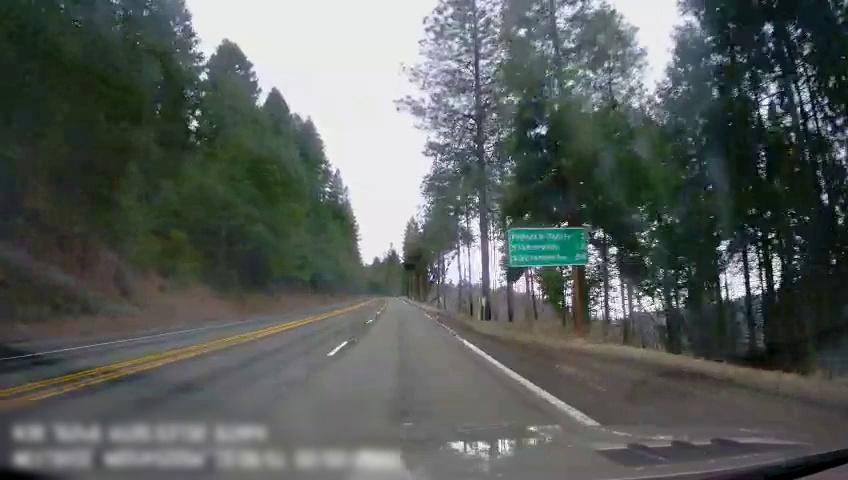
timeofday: Day
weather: Cloudy
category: Drivable Space
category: Lanes | Opposite Lane
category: Lanes | Opposite Lane
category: Lanes | Alternate Lane
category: Lanes | Current Lane
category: Lanes | Current Lane
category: Traffic | Signs